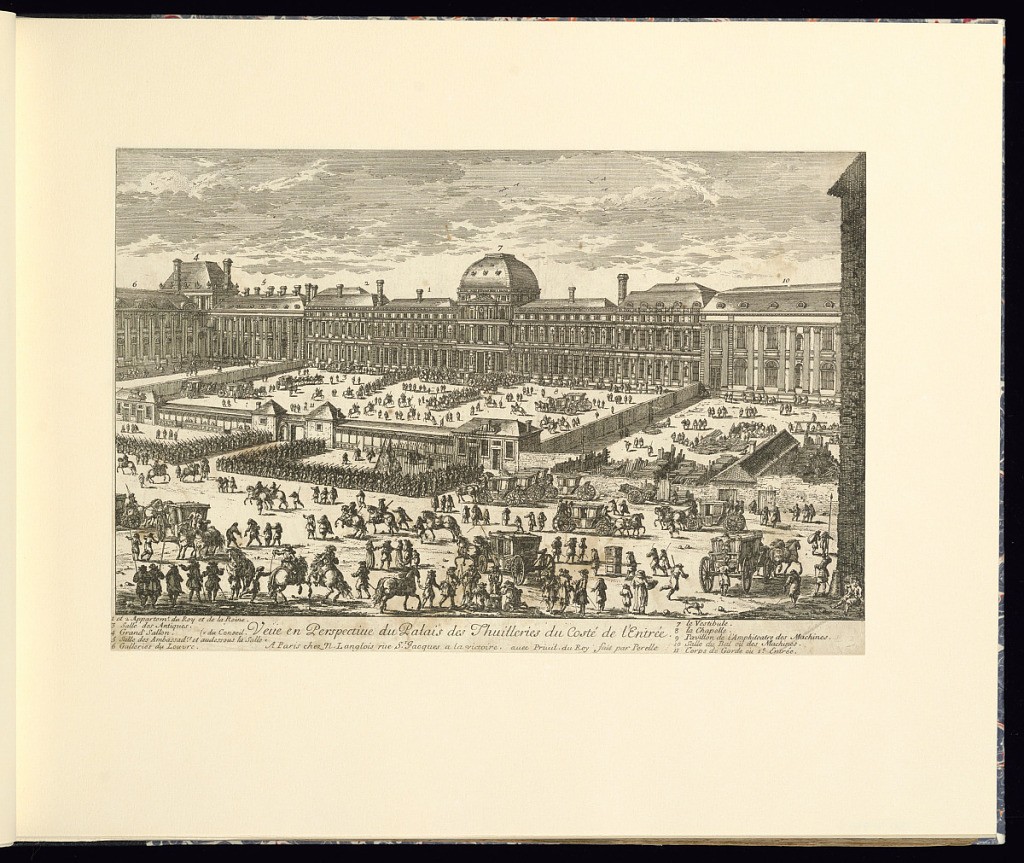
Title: Veüe en Perspective du Palais des Thuilleries du Costé de l’Entrée
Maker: Adam Perelle, French, 1638 – 1695
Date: late 17th century
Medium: Etching on laid paper
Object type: Print
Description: View of the main façade and courtyard of the Tuileries Palace in Paris with figures, horseman, and carriages in the foreground and military troops gathered at the gate. The façade features windows, pilasters, dormer windows, and pediments. Parts of the building are numbered with an explanatory legend below. The plate is titled and signed.